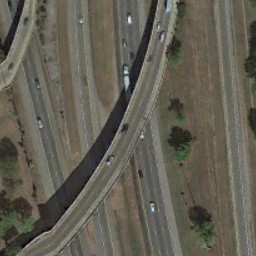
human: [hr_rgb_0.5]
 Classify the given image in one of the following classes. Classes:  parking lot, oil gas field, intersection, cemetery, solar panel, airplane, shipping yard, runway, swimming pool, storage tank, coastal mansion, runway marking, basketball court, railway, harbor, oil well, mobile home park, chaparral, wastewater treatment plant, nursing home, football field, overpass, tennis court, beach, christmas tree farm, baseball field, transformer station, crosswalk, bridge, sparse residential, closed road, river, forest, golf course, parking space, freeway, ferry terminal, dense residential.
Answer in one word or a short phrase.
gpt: overpass